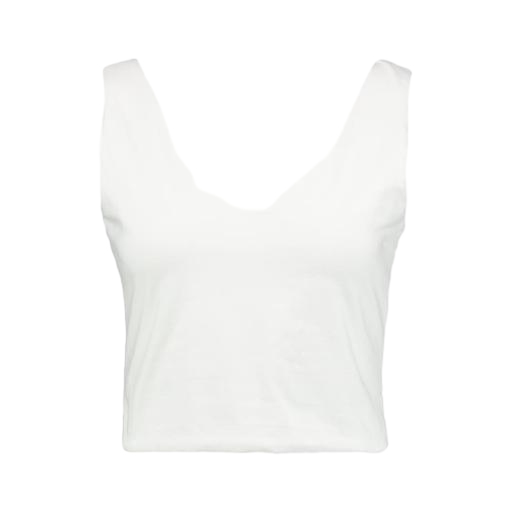
white v-neck muscle tee, white crop tank, white bellevue tank top, white background